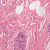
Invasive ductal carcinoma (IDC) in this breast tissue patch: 0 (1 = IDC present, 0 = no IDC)